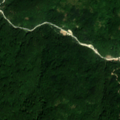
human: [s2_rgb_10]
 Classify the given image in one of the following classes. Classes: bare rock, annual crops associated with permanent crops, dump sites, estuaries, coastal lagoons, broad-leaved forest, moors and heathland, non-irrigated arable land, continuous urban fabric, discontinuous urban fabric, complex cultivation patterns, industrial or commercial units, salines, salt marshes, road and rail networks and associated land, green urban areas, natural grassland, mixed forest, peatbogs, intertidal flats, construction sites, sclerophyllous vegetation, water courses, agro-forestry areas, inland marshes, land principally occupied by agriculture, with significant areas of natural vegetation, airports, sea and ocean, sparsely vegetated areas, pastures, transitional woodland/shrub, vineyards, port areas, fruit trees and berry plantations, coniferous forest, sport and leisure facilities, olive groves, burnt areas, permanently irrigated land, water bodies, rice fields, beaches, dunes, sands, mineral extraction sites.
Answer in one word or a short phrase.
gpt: land principally occupied by agriculture, with significant areas of natural vegetation, broad-leaved forest